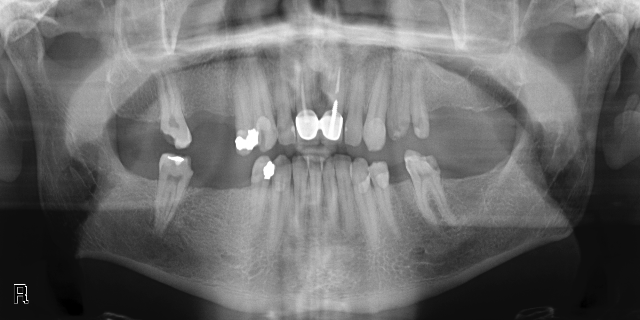
adult